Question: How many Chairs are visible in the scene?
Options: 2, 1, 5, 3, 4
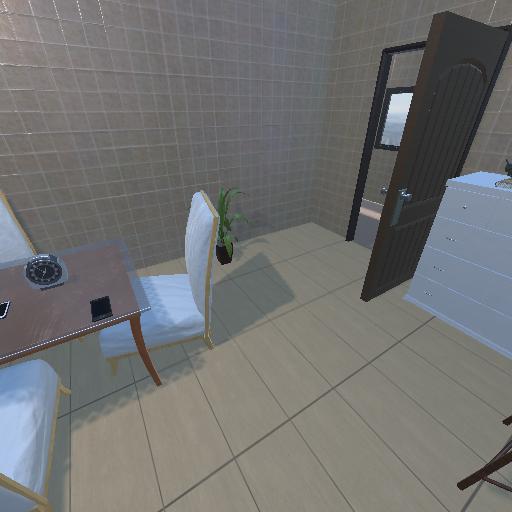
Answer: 2